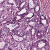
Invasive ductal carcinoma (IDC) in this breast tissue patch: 0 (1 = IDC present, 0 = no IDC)